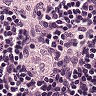
Metastatic tissue present: no